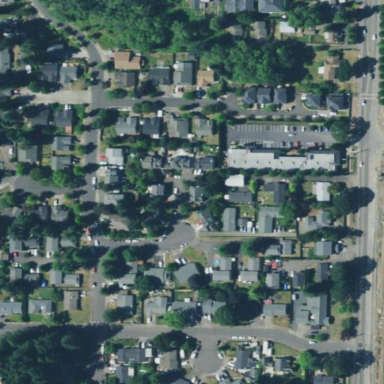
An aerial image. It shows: Residential area in rural setting.